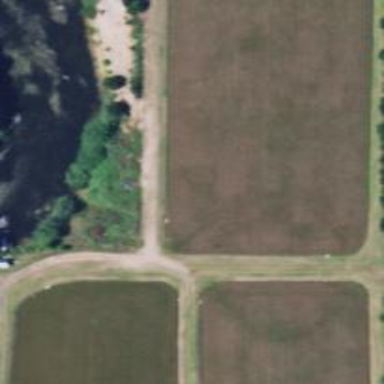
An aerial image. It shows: Farmland with cranberries as the crop.